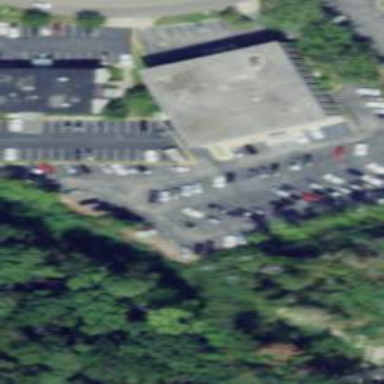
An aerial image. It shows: Parking area.